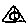
Label: triangle